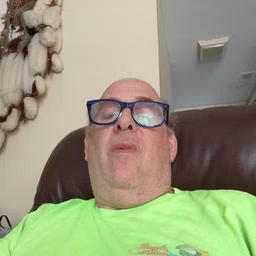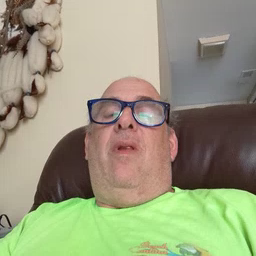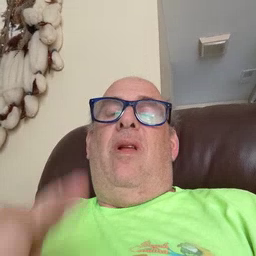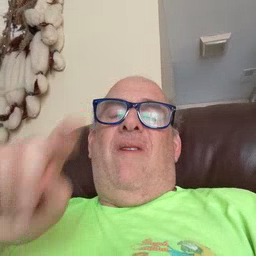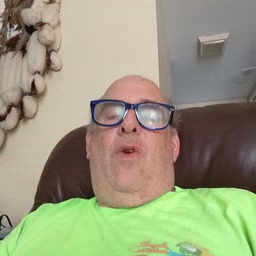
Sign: haveto